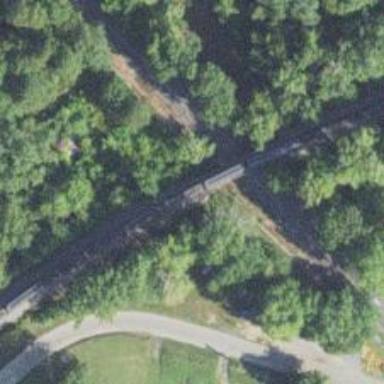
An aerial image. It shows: Beam bridge carrying railway track.